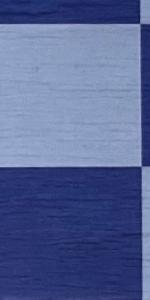
Label: Empty